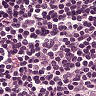
Metastatic tissue present: no